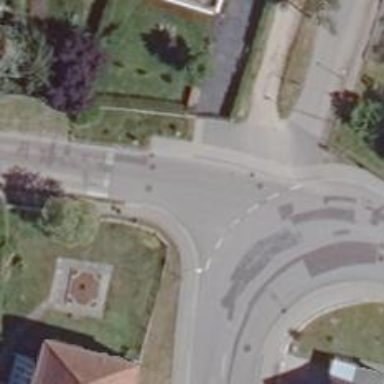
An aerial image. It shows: Unclassified asphalt road with sidewalk on the left.